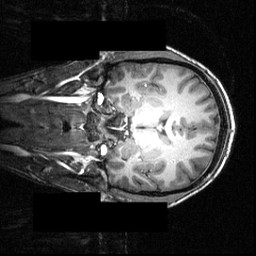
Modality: T1w
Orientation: coronal
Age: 21
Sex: male
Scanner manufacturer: siemens
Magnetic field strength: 3.951 T
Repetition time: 1.5 s
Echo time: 0.00335 s